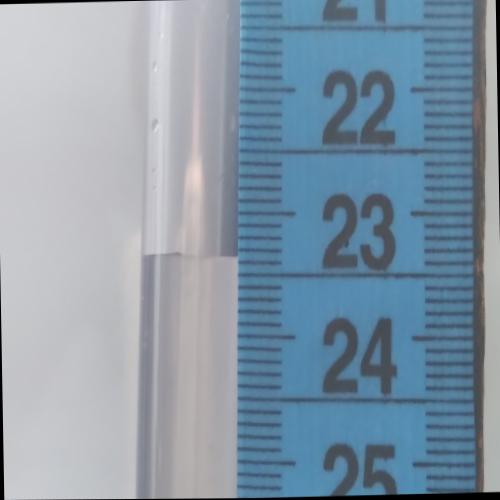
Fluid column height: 23.4 cm